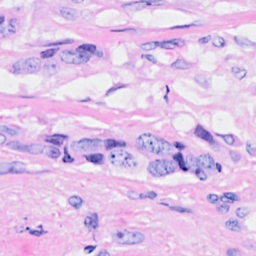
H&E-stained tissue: Breast